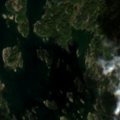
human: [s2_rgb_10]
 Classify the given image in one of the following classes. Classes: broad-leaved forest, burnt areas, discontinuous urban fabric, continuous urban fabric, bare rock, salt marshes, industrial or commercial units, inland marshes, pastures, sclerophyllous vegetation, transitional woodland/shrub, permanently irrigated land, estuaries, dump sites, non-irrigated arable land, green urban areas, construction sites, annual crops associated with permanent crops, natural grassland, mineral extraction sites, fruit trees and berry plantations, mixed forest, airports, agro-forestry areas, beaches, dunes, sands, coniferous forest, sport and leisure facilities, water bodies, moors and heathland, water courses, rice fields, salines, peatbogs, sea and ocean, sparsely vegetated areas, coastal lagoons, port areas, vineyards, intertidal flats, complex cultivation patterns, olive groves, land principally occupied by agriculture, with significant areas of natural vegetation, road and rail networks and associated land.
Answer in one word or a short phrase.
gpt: broad-leaved forest, mixed forest, bare rock, sea and ocean